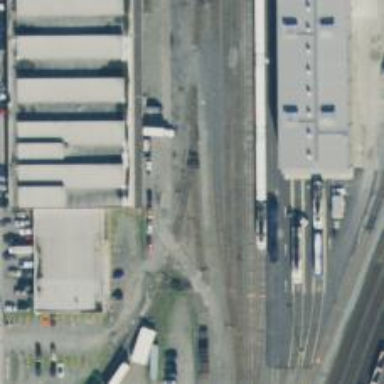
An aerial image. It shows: Abandoned railway yard.